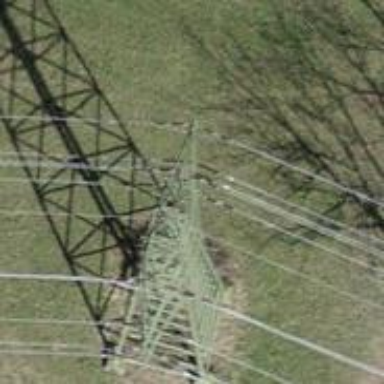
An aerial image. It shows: Power tower.